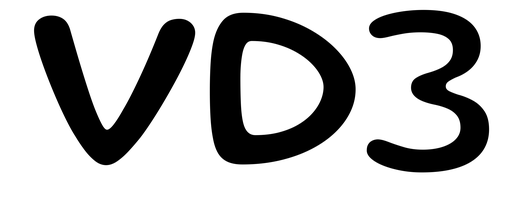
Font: Gluten_Regular